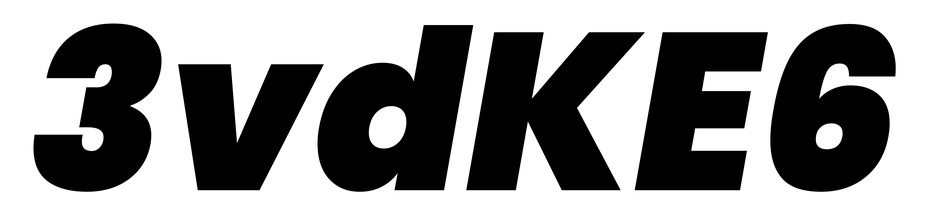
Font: Poppins-BlackItalic